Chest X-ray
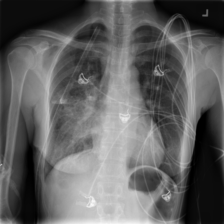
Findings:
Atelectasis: negative
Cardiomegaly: negative
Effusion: negative
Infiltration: negative
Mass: negative
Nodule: negative
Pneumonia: negative
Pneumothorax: negative
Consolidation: negative
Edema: negative
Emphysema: negative
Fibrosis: negative
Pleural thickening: negative
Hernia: negative